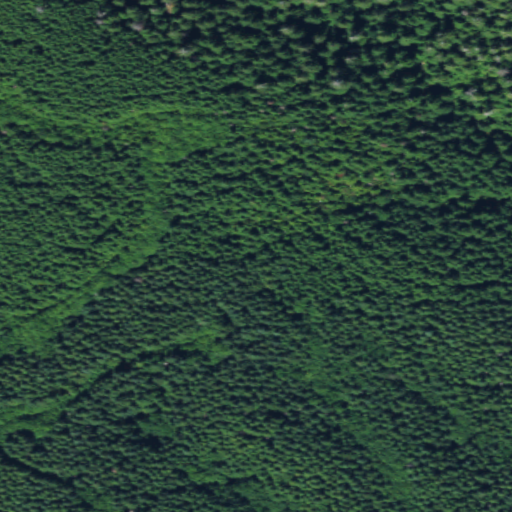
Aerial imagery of ridge(s) in Washington named Kalaloch Ridge containing evergreen forest and deciduous forest